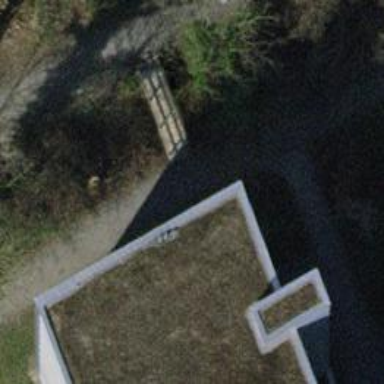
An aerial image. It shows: Footway on bridge.